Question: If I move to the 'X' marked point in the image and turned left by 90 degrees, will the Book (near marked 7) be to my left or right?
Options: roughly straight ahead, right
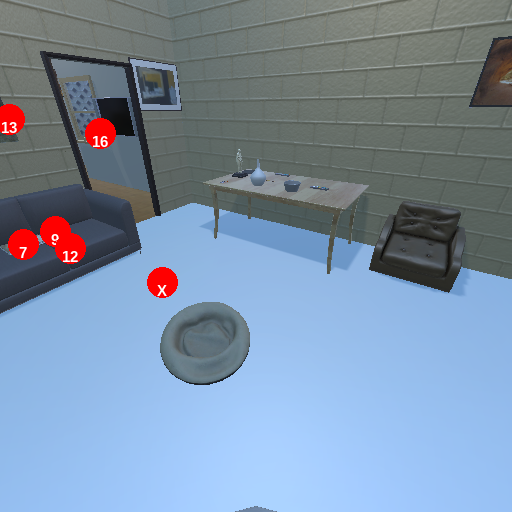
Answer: roughly straight ahead